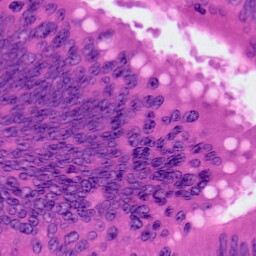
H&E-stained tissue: Colon